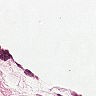
Metastatic tissue present: no